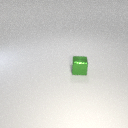
small green metal cube